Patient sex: M
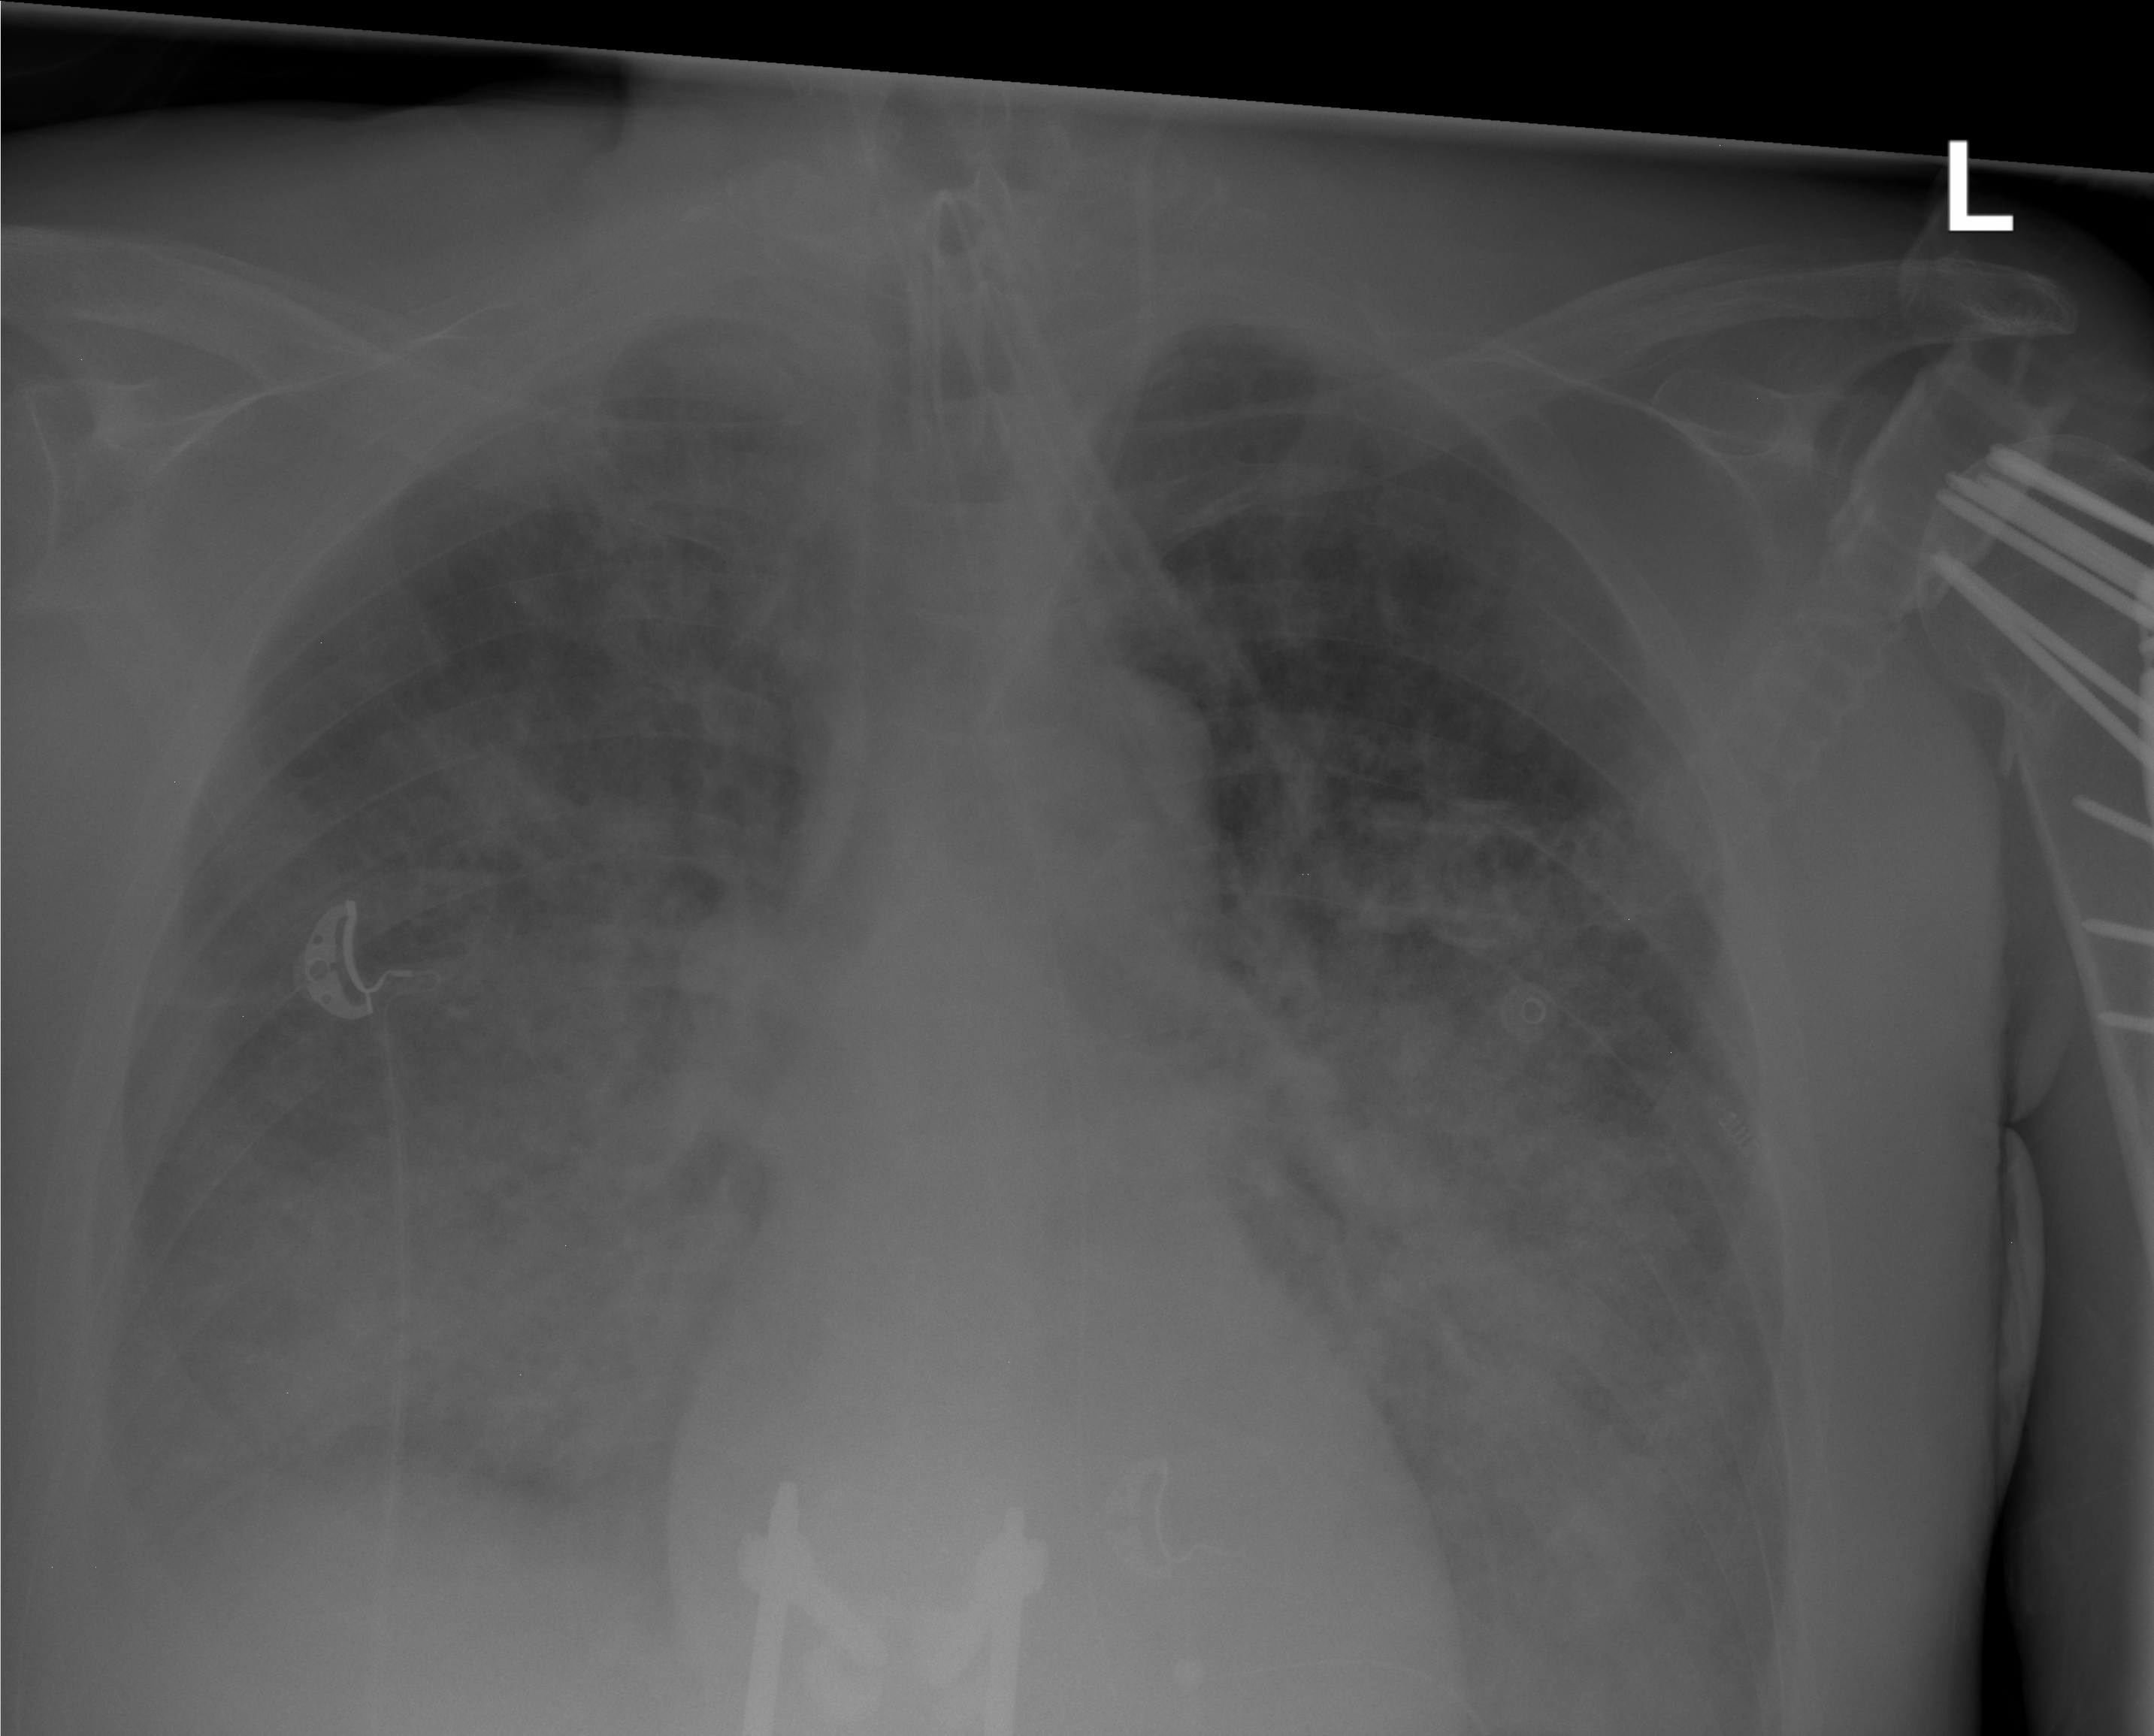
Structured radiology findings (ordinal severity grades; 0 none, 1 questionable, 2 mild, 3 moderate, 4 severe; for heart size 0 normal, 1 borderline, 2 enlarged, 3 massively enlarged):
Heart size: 0
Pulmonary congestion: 2
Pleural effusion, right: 3
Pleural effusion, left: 3
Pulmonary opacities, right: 4
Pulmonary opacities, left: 4
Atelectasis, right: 2
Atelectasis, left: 2